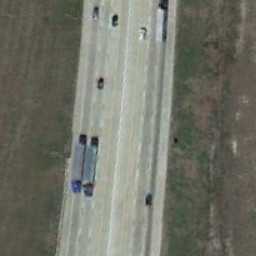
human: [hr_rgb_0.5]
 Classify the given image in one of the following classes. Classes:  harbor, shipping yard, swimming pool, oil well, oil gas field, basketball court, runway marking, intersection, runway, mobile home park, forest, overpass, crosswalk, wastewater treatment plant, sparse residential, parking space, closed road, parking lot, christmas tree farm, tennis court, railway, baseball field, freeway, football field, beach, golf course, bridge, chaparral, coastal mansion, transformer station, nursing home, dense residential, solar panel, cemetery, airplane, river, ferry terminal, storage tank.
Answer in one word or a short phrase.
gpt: freeway